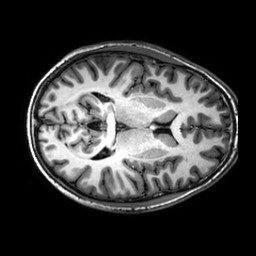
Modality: T1w
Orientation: axial
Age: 23
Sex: male